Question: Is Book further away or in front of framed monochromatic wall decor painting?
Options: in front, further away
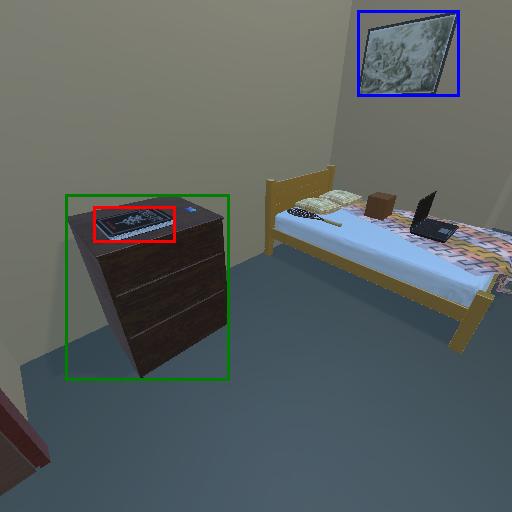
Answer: in front